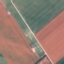
Land use / land cover: AnnualCrop